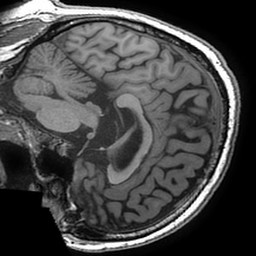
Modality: T1w
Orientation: sagittal
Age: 59
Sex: male